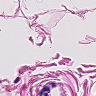
Metastatic tissue present: no